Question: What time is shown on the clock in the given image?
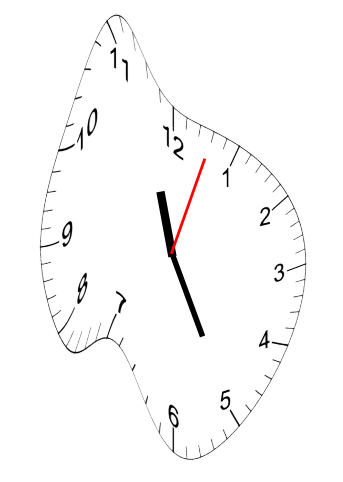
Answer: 11:25:03